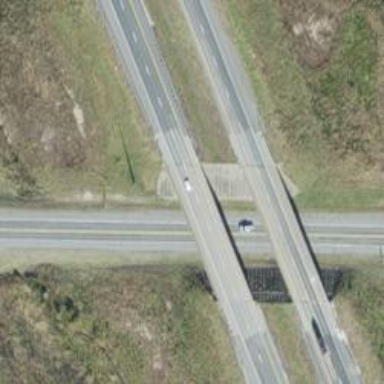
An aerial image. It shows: Beam-structured bridge on motorway.